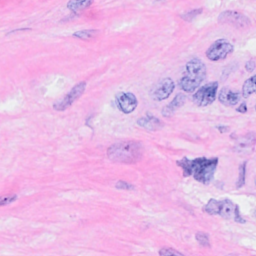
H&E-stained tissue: Breast